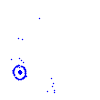
Particle: proton